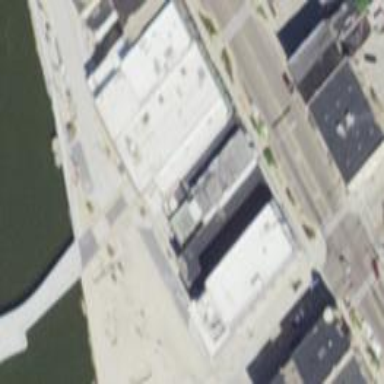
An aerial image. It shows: Commercial building.